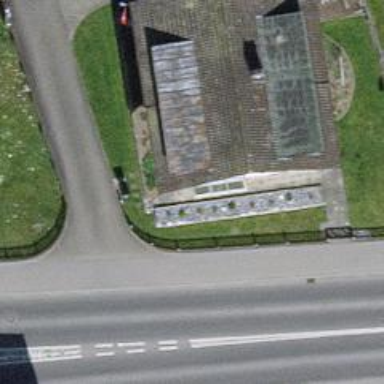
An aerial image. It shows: Building with tile roof.